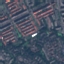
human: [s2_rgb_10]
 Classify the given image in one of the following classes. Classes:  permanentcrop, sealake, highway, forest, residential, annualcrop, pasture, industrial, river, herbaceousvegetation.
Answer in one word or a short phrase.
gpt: Residential